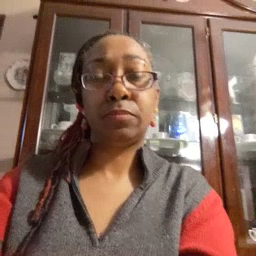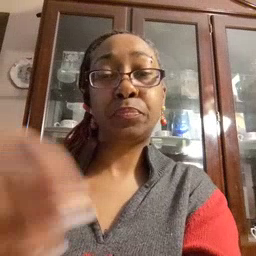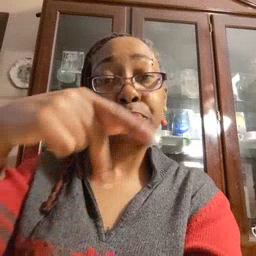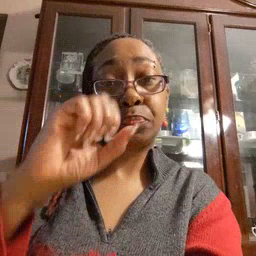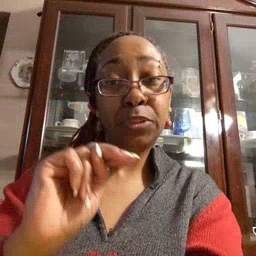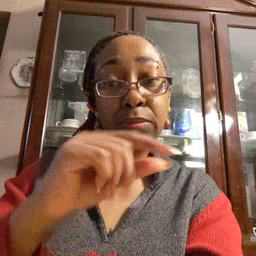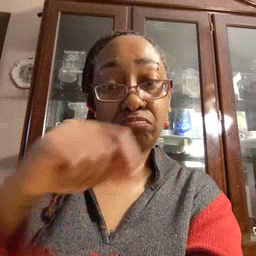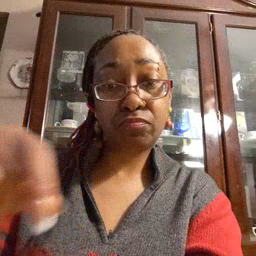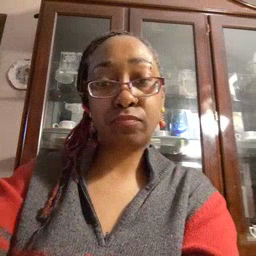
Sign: pen